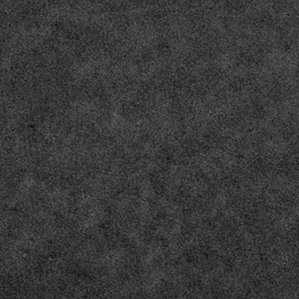
Label: frost